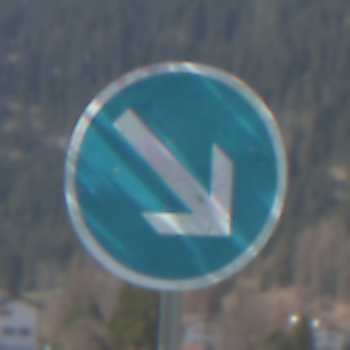
Verkehrszeichen: VorgeschriebeneVorbeifahrtRechts
Umgebung: Outdoor, Nature
Tageszeit: MorningAfternoon
Wetter: PartlyCloudy
Licht: Natural
Jahreszeit: NotSpecified
Kontrast: HighContrast